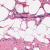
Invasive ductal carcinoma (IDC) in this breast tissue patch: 0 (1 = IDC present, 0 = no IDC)